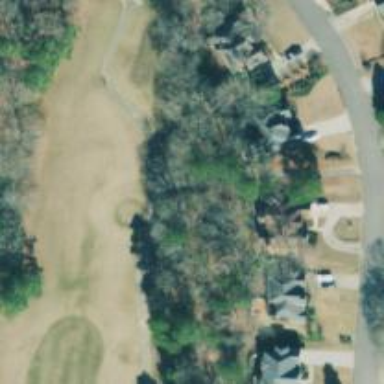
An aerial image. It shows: Service road used as golf cart path.